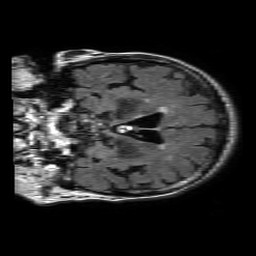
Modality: FLAIR
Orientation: coronal
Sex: female
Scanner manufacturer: philips
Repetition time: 11 s
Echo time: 0.125 s